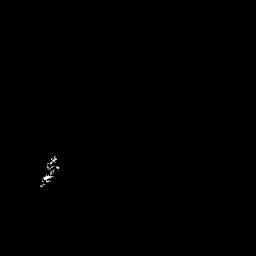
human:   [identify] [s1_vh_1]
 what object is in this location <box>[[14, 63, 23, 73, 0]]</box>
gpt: <ref>1 medium ship at the left</ref>